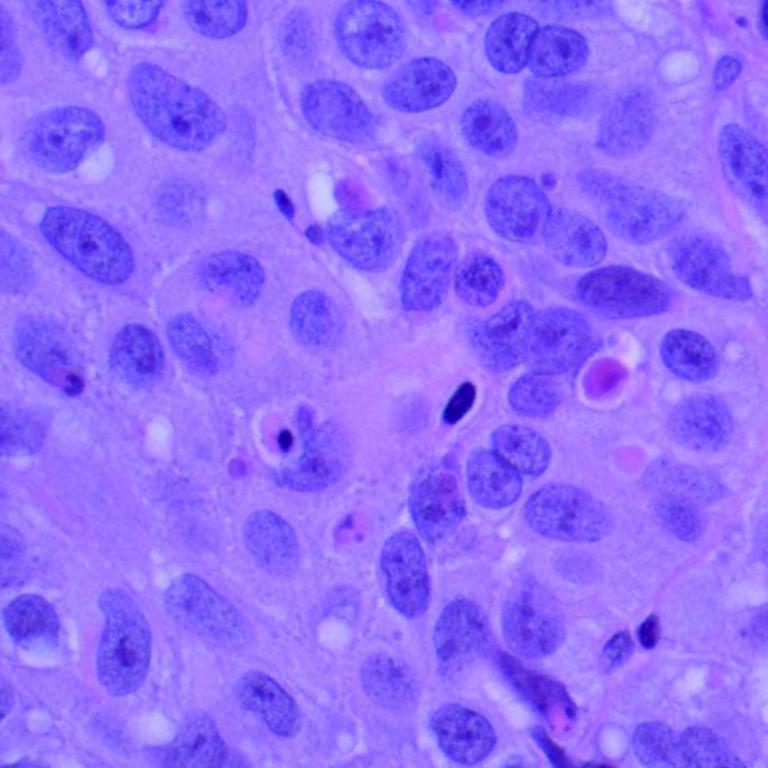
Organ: lung
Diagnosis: squamous carcinomas